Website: lowes
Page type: newsletter-management
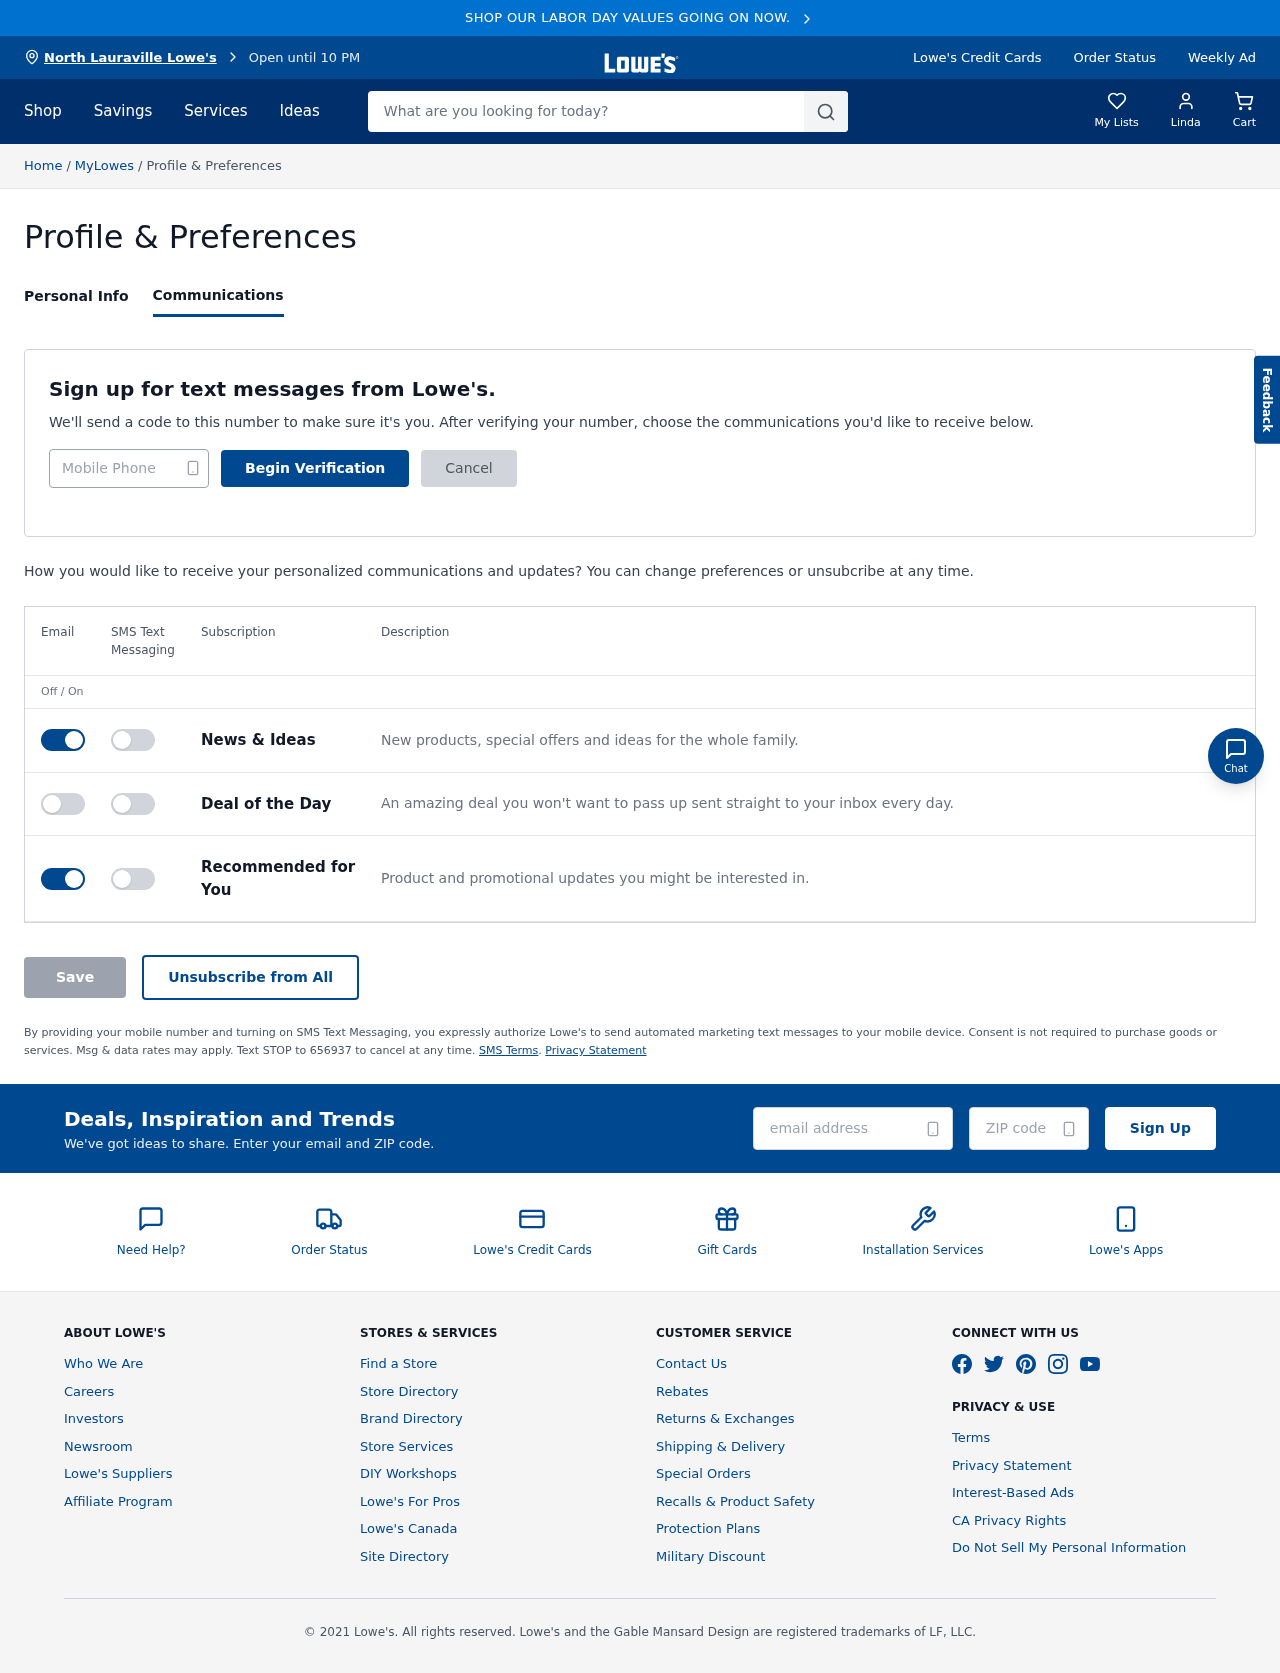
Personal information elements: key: PII_CITY
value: North Lauraville Lowe's
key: PII_EMAIL
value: linda.deleon@yahoo.com
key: PII_FIRSTNAME
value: Linda
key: PII_PHONE
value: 5553408353
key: PII_POSTCODE
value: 05728
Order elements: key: ORDER_NUM_ITEMS
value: Cart
Search elements: key: HEADER_SEARCH
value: What are you looking for today?